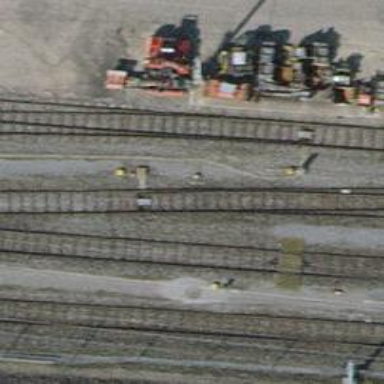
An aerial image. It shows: Railway yard with electrified tracks and single track.